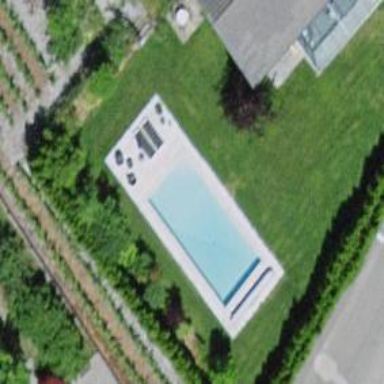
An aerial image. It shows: Swimming pool located in leisure land.